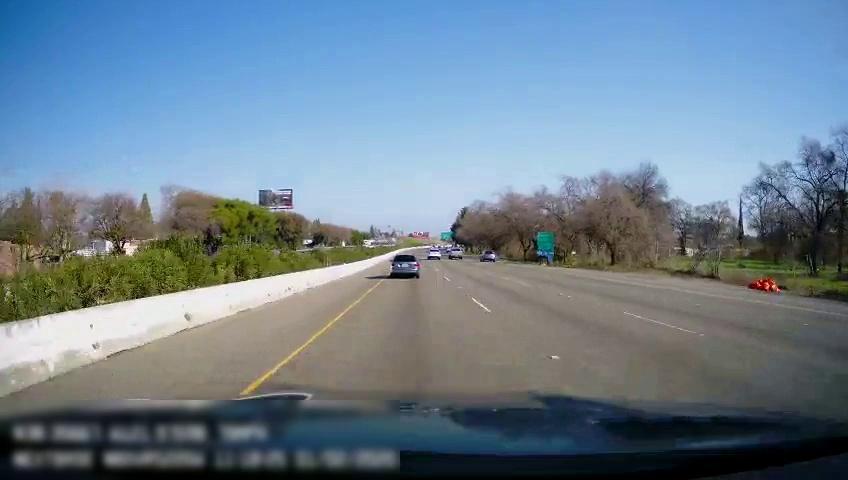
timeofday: Day
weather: Sunny
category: Drivable Space
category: Vehicles | Car
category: Vehicles | SUV
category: Vehicles | Truck
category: Vehicles | SUV
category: Lanes | Current Lane
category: Lanes | Current Lane
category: Lanes | Alternate Lane
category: Traffic | Signs
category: Traffic | Signs